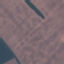
Land use / land cover: AnnualCrop